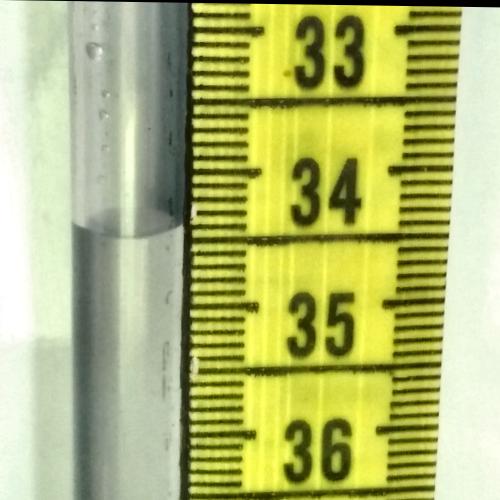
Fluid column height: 34.4 cm